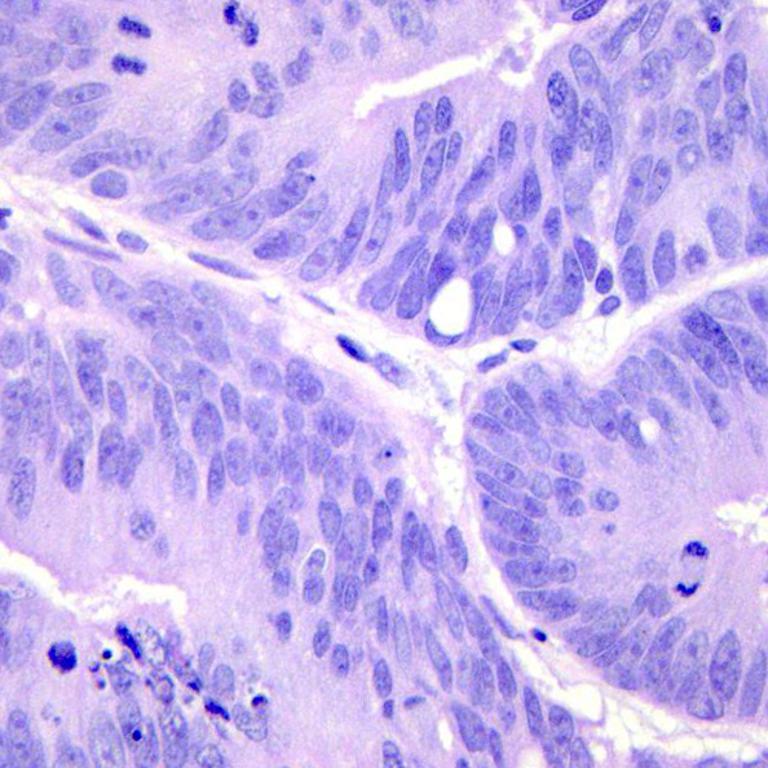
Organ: colon
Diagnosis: adenocarcinomas